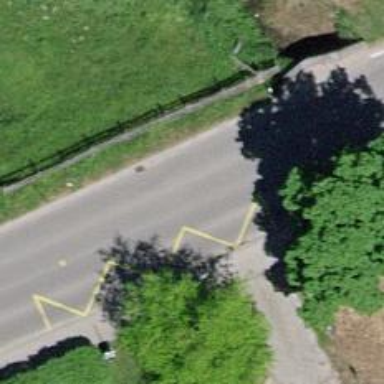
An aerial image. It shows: Bus stop equipped with public transport stop position.